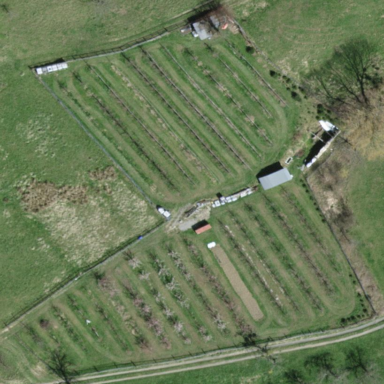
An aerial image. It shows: Orchard.